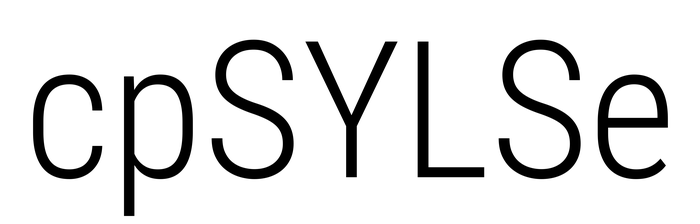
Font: Roboto_Condensed_Light